Question: I have a GridView that is connected to a Dictionary<>. I want to set a maximum width only for the first column. I know that DataGrid.ColumnWidth sets a static columnwidth, but that's for all the columns. How can I define specific width for specific columns?

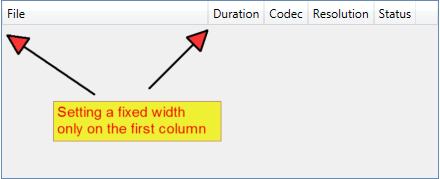
Answer: Found the answer:
'''
DataGrid.Columns[0].Width = 150;
'''